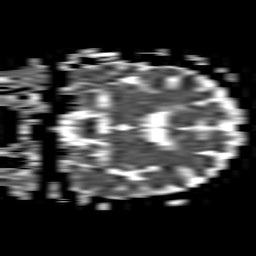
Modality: ADC
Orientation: coronal
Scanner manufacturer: philips
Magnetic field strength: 1.5 T
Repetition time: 3.409 s
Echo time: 0.06922 s